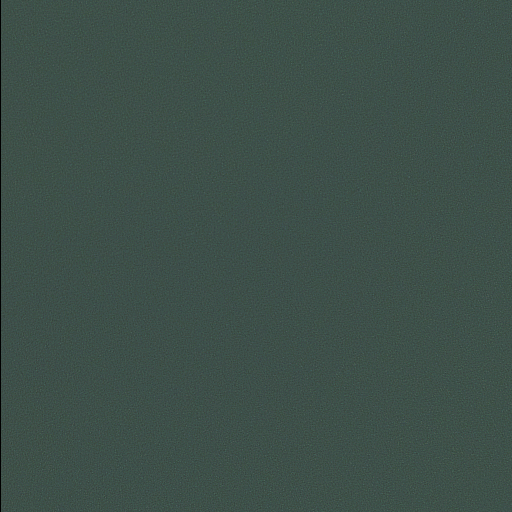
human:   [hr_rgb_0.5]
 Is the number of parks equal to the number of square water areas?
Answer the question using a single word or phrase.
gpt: no

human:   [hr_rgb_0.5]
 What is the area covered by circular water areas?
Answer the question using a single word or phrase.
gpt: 0m2

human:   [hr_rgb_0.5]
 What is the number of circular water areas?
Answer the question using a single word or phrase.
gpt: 0

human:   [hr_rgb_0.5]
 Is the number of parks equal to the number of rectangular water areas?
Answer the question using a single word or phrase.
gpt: yes

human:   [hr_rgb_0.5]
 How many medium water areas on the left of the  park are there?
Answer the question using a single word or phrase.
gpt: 0

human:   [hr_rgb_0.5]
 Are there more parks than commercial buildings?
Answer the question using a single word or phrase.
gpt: yes

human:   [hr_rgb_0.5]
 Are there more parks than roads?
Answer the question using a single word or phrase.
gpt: yes

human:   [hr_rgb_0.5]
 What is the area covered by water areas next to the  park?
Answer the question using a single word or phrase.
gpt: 10631m2

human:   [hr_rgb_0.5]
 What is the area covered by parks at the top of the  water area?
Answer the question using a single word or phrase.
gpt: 10631m2

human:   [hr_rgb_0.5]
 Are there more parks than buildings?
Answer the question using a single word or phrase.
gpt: yes

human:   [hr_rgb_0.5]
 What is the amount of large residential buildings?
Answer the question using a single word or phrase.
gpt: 0

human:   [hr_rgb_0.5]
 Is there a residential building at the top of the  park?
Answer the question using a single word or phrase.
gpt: no

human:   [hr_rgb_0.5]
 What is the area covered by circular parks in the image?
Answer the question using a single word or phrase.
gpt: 0m2

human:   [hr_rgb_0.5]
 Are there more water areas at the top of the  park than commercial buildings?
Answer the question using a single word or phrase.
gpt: no

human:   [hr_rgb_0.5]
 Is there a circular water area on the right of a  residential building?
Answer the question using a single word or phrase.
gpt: no

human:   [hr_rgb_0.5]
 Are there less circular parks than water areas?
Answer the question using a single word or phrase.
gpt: yes

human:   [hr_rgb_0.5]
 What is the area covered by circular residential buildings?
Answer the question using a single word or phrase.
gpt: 0m2

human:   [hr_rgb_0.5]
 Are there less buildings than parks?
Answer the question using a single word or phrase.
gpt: yes

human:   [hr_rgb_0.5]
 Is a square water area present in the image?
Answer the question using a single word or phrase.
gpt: no

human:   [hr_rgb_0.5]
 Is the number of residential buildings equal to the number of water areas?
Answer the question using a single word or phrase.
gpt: no

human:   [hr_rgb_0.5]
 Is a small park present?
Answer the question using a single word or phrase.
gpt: no

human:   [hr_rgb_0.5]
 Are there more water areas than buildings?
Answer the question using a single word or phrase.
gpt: yes

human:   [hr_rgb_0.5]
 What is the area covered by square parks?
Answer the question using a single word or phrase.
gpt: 0m2

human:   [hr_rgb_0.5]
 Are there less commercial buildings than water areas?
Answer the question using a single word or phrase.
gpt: yes

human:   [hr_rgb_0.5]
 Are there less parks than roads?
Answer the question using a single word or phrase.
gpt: no

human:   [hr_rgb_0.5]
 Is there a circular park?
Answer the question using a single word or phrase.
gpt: no

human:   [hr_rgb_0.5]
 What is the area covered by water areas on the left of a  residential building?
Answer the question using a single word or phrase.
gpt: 0m2

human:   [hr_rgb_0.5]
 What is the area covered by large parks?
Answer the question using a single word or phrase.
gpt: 10631m2

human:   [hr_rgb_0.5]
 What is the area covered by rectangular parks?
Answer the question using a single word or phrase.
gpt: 10631m2

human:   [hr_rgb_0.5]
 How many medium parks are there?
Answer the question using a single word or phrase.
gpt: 0

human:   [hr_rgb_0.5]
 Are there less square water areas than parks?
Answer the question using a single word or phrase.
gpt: yes

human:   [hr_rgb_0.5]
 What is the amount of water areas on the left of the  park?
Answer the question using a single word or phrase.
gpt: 1

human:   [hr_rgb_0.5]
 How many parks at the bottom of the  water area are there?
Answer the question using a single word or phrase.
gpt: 0

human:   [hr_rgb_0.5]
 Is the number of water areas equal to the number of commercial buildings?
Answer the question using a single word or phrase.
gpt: no

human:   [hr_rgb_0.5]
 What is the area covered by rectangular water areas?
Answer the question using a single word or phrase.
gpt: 10631m2

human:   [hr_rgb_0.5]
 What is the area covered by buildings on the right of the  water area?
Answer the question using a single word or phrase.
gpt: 0m2